Field crop: maize
Growth stage: 2
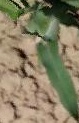
Species: maize